Question: Count the number of objects in the diagram.
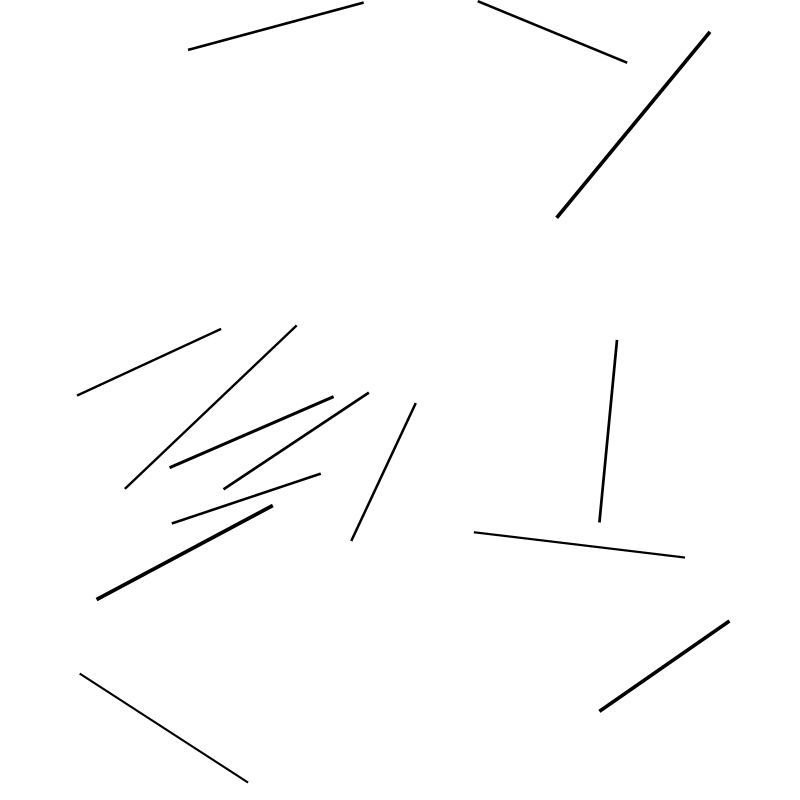
Answer: 14